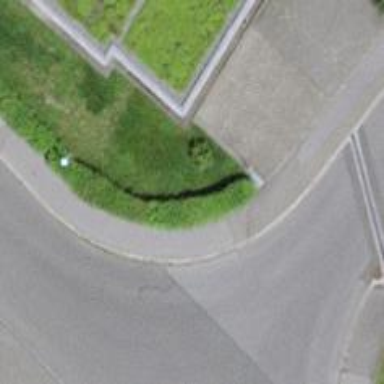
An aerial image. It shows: Hedge barrier.